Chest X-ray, PA view. Patient: 24 years old, sex M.
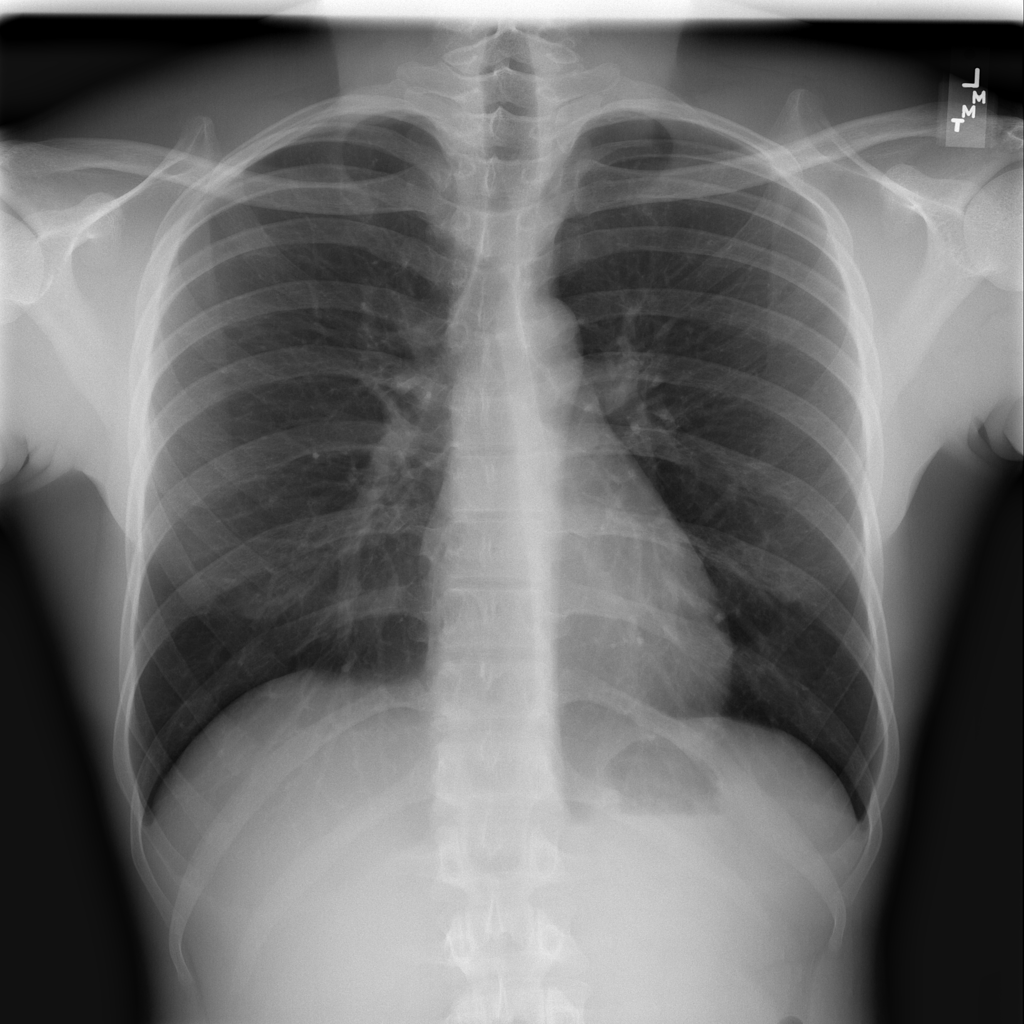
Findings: No Finding